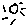
Label: sun